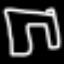
Label: pants